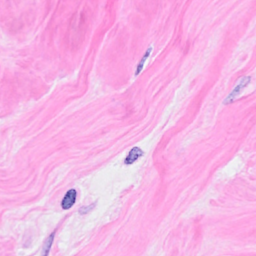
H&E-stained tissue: Breast